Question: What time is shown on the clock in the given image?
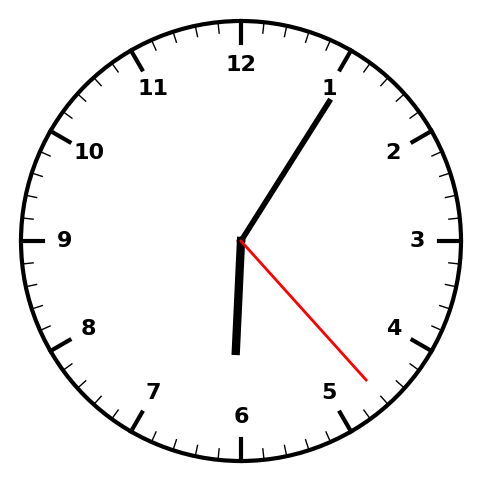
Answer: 06:05:23